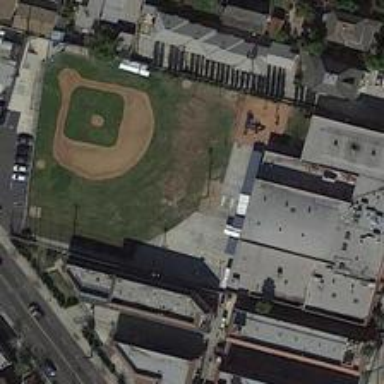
The fan-shaped grassland is located near the road and some gray buildings .